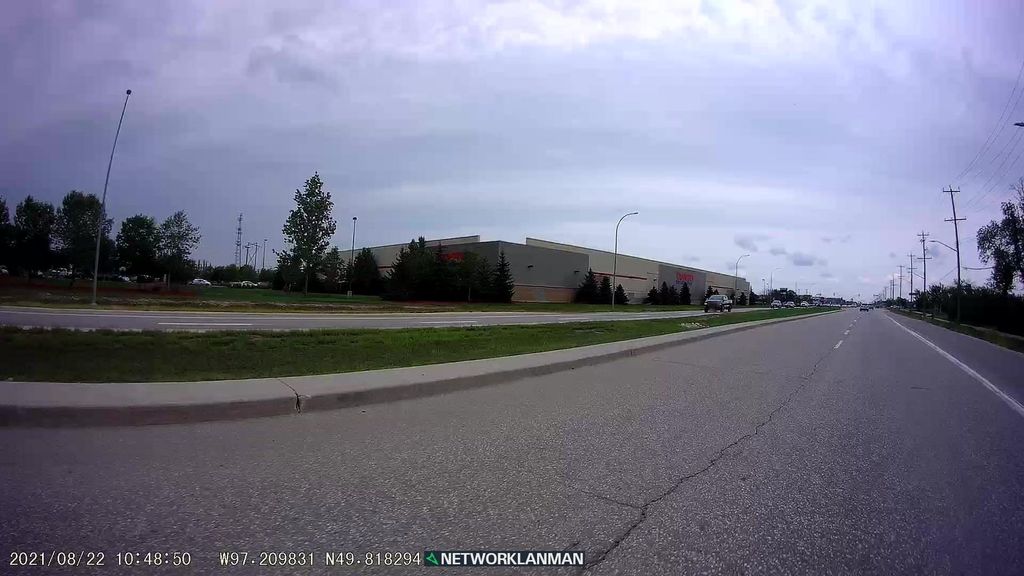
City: winnipeg